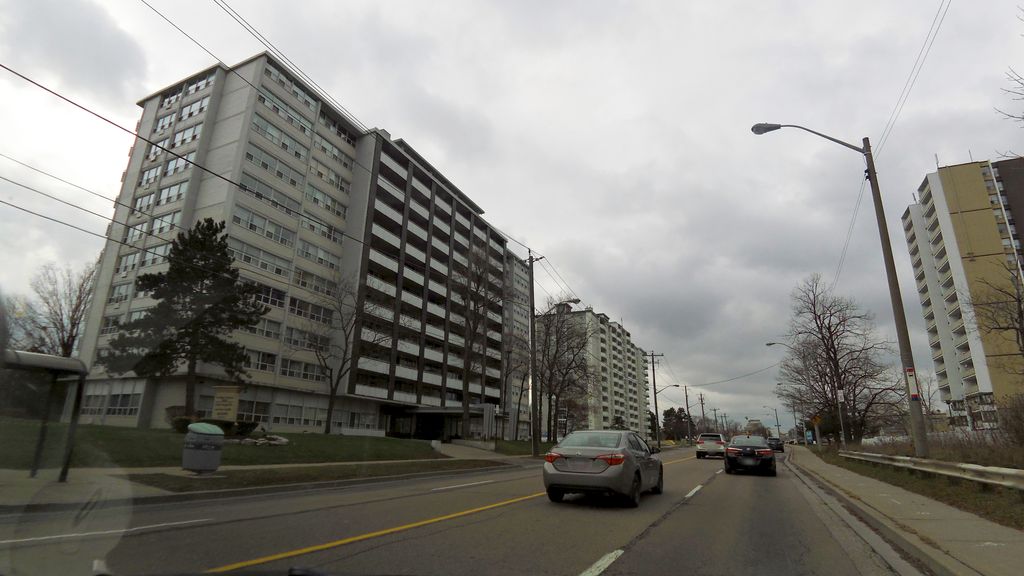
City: toronto